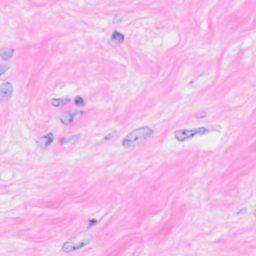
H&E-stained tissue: Breast